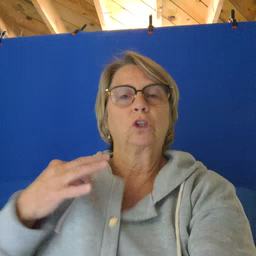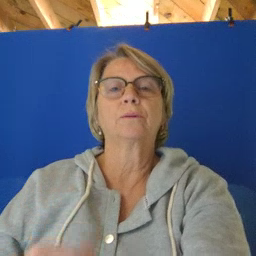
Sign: shirt